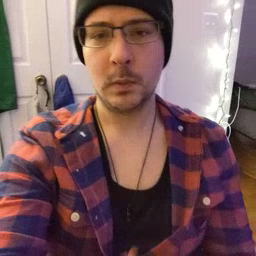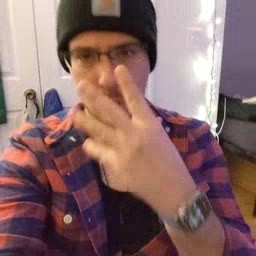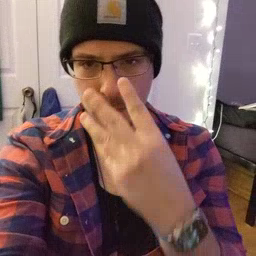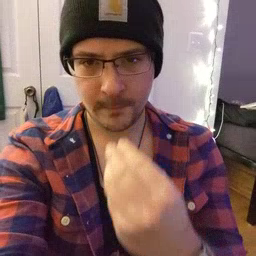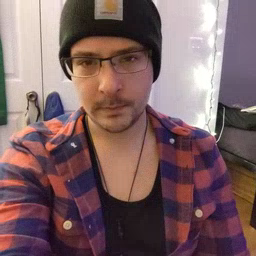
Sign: wolf